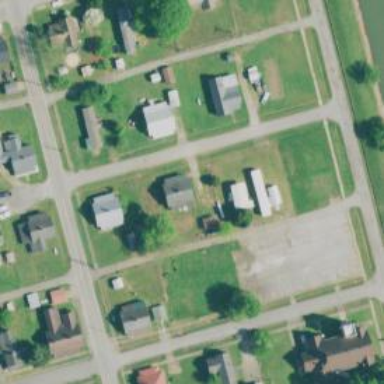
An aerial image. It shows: Alleyway designated as service road.